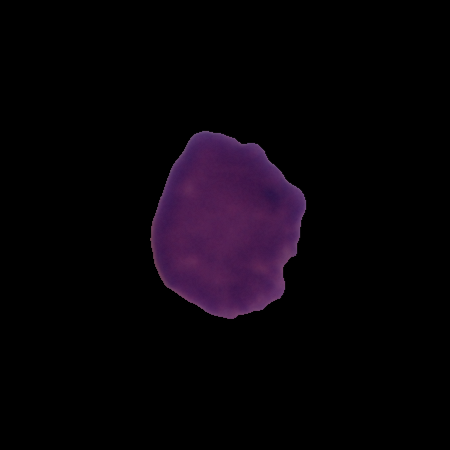
Label: healthy